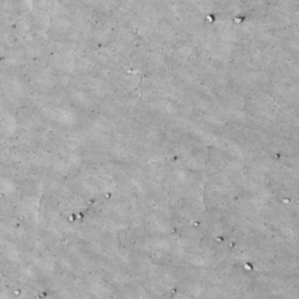
Label: non_frost